Interaction volume radius: 10 \u00c5
Interaction volume height: 30 \u00c5
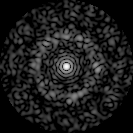
Disorder parameter: 0.833